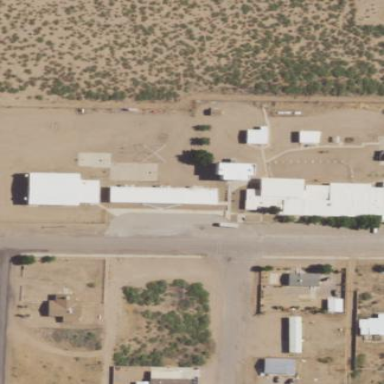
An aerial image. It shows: School.